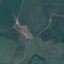
Land use / land cover class: Pasture